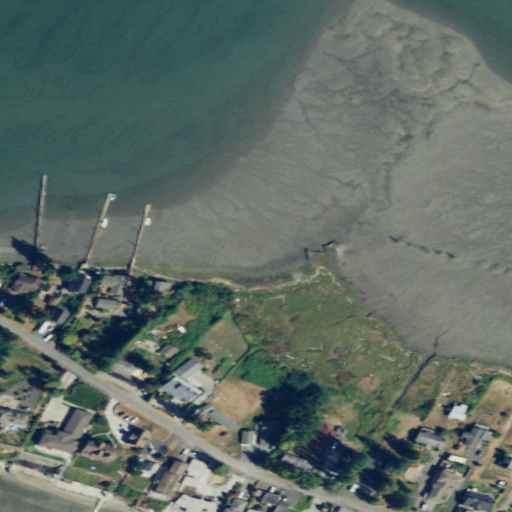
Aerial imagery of cape in Washington named Skiou Point containing open water, herbaceous wetlands, low intensity development, barren land, medium intensity development, and grassland